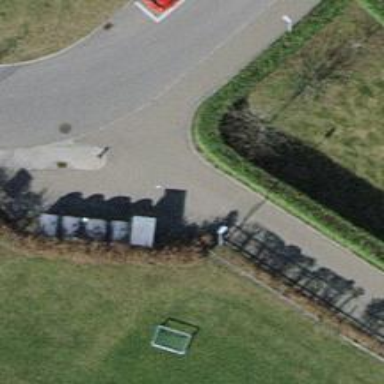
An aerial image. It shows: Bollard.